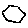
Label: hexagon